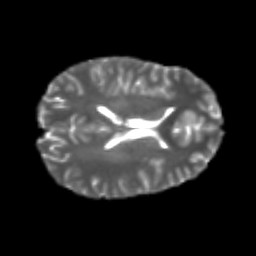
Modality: T2w
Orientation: axial
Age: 20
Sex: male
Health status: healthy
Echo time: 0.074 s